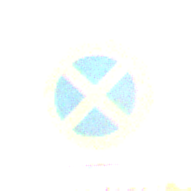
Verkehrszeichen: AbsolutesHalteverbot
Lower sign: ZeitangabenMitBeschraenkungAufWochentage1
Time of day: SunriseSunset
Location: Outdoor (RoadRail)
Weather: PartlyCloudy
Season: NotSpecified
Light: Natural